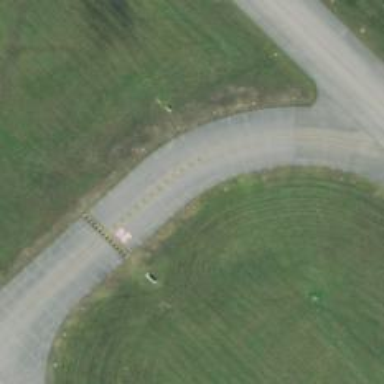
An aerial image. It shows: View of taxiway at the airport.